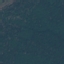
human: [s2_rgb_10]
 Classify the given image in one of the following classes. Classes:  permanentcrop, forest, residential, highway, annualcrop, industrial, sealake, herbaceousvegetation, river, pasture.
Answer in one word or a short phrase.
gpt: Forest